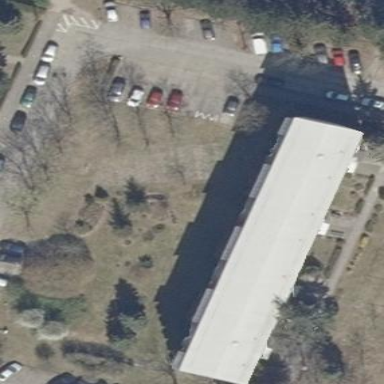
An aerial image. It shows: Residential building with gabled roof.